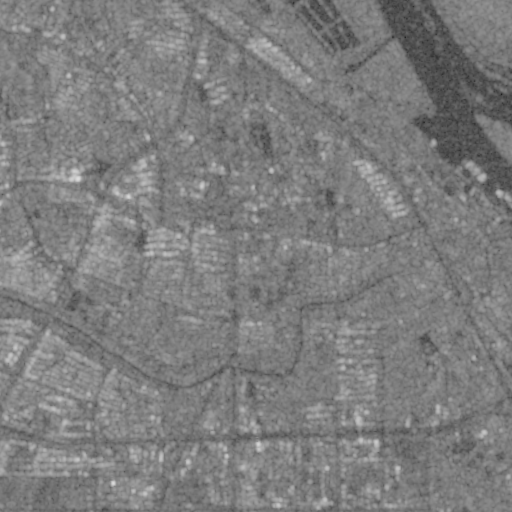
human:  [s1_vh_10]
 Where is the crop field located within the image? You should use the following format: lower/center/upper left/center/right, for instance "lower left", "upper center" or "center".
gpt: The crop field is located in the lower left of the image.
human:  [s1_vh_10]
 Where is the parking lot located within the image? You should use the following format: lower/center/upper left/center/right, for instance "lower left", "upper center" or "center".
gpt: The parking lot is located in the center left of the image.
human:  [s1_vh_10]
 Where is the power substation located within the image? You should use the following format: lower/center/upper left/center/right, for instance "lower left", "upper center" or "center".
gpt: The power substation is located in the lower center of the image.
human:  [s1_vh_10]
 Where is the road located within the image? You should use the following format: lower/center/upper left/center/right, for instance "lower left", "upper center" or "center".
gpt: There is no road in the image.

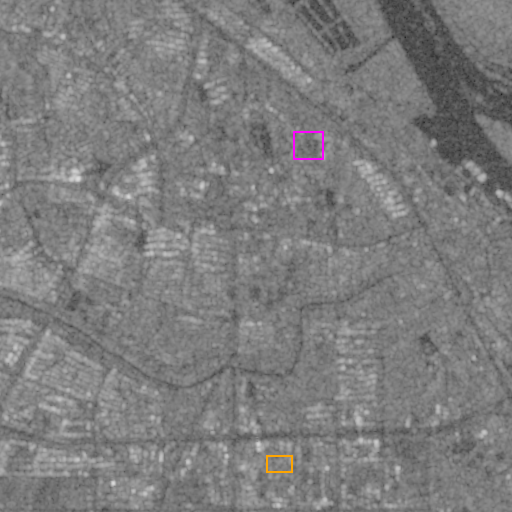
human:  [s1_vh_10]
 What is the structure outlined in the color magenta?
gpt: The structure outlined in magenta is a park.
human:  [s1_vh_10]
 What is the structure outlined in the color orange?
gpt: The structure outlined in orange is a power substation.
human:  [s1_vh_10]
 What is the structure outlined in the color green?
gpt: There is no green outline.